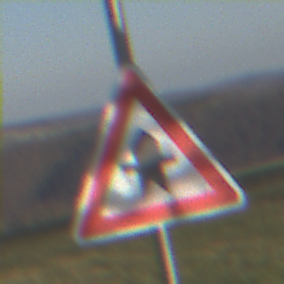
Verkehrszeichen: Vorfahrt
Umgebung: Outdoor, Nature
Tageszeit: MorningAfternoon
Wetter: Clear
Licht: Natural
Jahreszeit: Winter
Kontrast: HighContrast